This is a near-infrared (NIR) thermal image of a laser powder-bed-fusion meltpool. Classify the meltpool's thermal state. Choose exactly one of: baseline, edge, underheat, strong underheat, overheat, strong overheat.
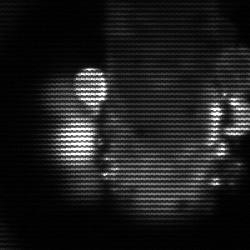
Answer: strong underheat